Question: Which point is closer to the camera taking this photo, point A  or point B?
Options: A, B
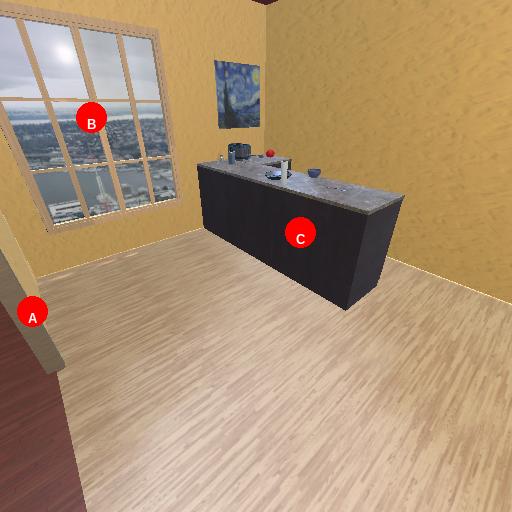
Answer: A